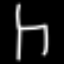
Label: chair